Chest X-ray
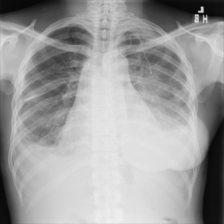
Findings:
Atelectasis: negative
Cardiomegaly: negative
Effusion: positive
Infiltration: negative
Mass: negative
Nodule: negative
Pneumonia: negative
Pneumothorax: negative
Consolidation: negative
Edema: negative
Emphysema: negative
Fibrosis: negative
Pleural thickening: positive
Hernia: negative